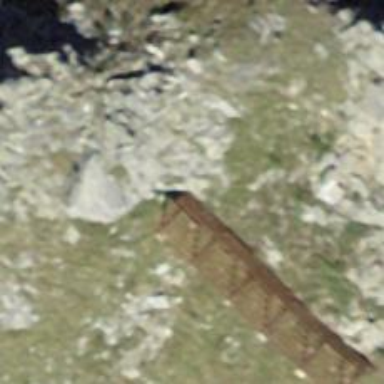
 designed to mitigate snow accumulations in specific area."